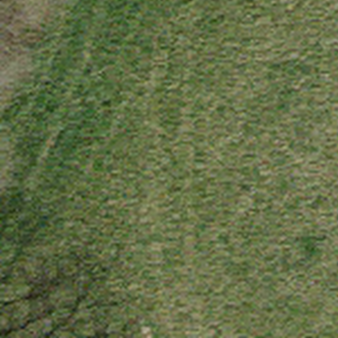
Label: other